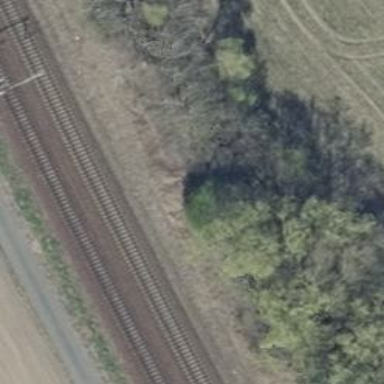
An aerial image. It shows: Railway with electrified contact lines.